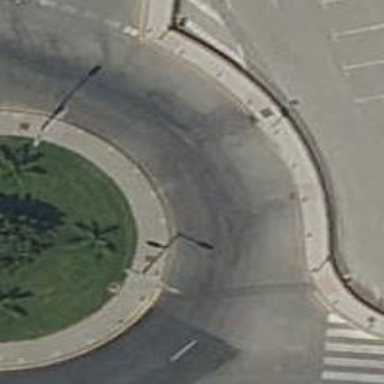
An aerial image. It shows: Residential road with roundabout.